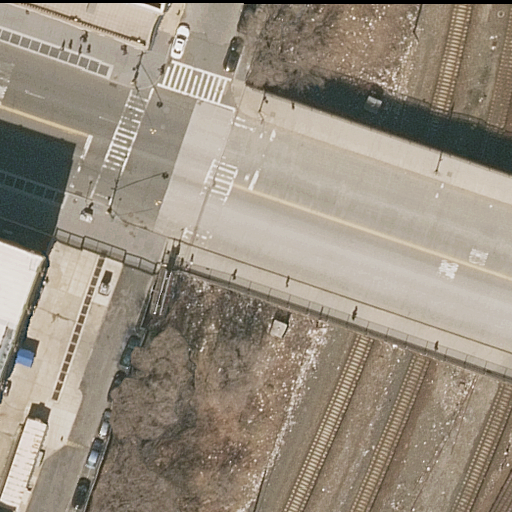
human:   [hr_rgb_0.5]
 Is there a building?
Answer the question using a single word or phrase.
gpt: yes

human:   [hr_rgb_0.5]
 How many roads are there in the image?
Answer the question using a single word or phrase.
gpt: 4

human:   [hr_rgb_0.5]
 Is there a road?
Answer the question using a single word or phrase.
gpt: yes

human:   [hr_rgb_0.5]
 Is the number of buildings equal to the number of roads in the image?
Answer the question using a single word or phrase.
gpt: no

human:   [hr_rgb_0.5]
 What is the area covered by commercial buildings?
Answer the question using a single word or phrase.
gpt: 147m2

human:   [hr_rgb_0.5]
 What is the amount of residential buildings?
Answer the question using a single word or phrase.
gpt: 0

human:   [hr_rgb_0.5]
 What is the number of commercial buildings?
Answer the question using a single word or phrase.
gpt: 1

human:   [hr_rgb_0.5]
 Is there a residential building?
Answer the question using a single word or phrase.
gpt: no

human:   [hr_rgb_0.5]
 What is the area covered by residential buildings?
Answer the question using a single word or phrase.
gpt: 0m2

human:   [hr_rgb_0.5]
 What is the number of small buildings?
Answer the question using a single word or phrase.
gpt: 0

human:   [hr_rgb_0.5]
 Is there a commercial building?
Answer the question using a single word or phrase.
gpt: yes

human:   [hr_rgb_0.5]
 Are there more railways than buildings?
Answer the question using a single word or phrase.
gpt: no

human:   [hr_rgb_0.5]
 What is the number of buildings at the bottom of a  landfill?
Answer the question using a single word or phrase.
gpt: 0

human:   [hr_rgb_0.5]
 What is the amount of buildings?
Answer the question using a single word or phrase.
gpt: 2

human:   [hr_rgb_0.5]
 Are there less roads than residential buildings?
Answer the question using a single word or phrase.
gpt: no

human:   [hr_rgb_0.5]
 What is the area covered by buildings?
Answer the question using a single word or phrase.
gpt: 462m2

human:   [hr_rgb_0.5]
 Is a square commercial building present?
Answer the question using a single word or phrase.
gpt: no

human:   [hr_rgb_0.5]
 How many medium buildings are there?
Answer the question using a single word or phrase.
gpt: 2

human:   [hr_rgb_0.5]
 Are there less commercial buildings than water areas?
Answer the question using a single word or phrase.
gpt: no

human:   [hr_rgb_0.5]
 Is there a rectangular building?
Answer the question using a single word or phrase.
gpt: yes

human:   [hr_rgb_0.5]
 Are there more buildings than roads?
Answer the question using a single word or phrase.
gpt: no

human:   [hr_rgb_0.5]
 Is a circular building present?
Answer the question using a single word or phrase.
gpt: no

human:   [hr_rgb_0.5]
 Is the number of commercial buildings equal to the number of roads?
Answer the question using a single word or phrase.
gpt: no

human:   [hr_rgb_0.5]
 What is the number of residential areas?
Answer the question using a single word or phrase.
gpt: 0

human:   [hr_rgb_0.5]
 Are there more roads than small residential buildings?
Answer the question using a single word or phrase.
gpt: yes

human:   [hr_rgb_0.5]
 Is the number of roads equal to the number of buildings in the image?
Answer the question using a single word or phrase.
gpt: no

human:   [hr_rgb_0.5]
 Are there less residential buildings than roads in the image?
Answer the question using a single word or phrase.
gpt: yes

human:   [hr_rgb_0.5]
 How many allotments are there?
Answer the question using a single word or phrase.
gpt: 0

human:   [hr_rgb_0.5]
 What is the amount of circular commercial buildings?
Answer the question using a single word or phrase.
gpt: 0

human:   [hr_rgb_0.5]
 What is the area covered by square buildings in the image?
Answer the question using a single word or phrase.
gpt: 0m2

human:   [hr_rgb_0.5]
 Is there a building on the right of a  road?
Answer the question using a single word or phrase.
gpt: no

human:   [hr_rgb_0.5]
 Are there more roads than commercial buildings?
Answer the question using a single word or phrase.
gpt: yes

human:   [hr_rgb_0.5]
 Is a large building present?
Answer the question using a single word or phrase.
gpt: no

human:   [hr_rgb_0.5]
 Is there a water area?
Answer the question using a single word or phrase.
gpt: no

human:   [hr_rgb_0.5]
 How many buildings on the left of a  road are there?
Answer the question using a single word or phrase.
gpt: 2

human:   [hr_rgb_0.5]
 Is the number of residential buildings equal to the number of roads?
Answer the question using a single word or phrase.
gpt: no

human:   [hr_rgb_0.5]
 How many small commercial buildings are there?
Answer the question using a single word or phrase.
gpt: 0

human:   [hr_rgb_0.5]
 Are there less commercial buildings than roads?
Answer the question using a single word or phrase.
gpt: yes

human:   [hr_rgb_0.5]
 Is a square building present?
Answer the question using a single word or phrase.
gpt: no

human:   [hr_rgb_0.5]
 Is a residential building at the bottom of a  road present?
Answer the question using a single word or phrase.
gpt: no

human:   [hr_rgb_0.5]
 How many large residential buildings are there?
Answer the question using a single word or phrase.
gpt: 0

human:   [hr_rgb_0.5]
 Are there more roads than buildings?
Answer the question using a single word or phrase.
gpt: yes

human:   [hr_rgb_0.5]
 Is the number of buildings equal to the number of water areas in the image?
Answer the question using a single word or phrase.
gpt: no

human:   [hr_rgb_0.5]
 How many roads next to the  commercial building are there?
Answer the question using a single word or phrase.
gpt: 4

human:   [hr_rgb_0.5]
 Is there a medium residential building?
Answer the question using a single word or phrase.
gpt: no

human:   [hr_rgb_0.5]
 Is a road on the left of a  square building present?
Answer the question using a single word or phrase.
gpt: no

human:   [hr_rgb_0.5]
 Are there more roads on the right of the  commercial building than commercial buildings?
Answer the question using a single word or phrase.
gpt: yes

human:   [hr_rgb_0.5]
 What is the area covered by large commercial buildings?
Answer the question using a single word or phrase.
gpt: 0m2

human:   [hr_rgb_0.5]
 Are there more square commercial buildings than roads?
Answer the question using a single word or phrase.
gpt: no

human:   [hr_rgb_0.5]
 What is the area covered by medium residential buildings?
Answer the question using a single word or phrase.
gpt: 0m2

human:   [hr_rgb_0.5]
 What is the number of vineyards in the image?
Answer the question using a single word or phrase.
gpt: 0

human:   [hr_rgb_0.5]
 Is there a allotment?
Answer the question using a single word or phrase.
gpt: no

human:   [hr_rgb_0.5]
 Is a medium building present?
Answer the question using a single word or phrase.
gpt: yes

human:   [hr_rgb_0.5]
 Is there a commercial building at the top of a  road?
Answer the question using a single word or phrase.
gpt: yes

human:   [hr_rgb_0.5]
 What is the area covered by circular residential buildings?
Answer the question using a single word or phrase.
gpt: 0m2

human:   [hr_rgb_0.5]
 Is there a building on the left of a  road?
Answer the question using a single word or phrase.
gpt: yes

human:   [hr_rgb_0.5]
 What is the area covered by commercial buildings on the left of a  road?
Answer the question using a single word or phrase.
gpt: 147m2

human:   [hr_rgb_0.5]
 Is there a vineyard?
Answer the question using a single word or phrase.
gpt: no

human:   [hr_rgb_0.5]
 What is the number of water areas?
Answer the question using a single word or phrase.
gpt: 0

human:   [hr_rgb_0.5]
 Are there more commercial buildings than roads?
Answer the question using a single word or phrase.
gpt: no

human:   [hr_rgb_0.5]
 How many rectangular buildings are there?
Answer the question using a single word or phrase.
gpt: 2

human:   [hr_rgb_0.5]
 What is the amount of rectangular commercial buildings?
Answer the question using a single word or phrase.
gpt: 1

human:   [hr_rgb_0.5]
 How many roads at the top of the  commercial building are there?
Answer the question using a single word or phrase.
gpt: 0

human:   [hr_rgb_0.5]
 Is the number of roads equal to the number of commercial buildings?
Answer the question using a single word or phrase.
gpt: no